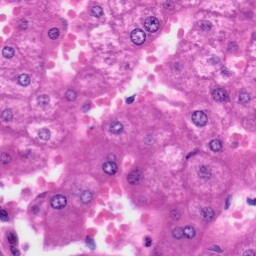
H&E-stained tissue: Liver